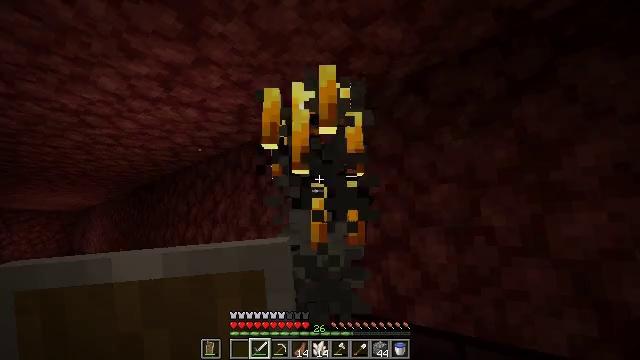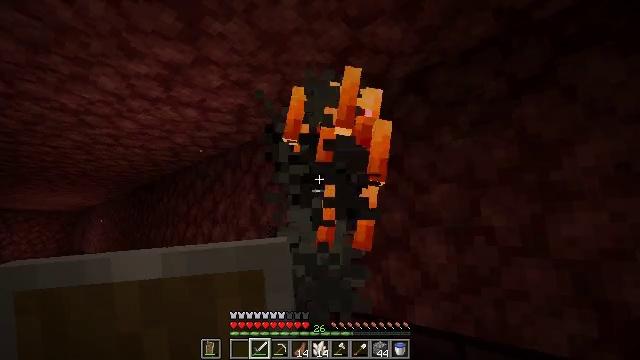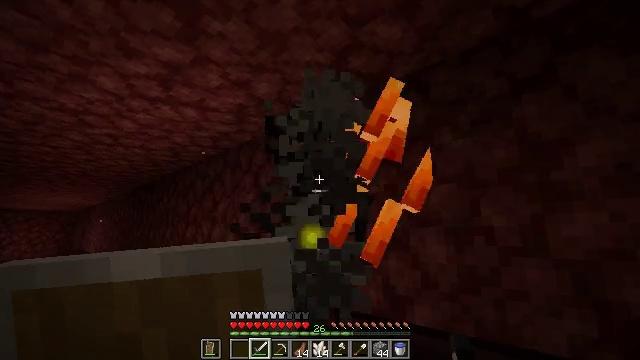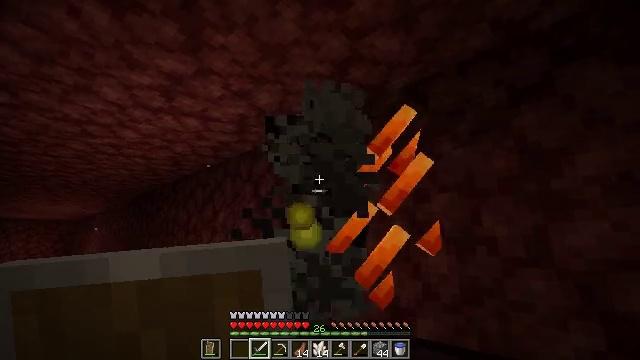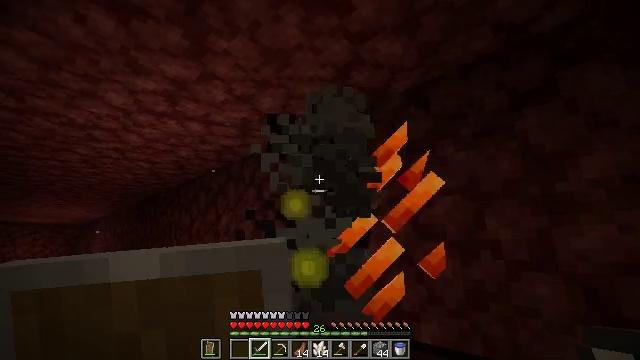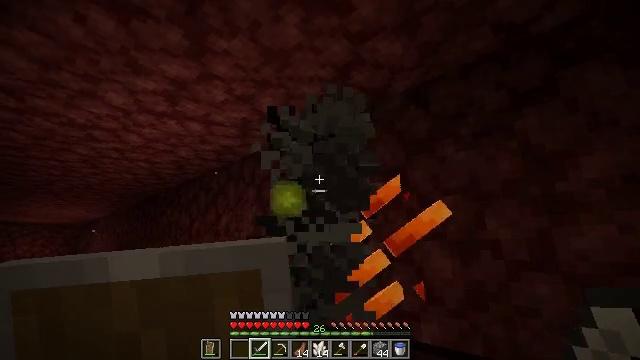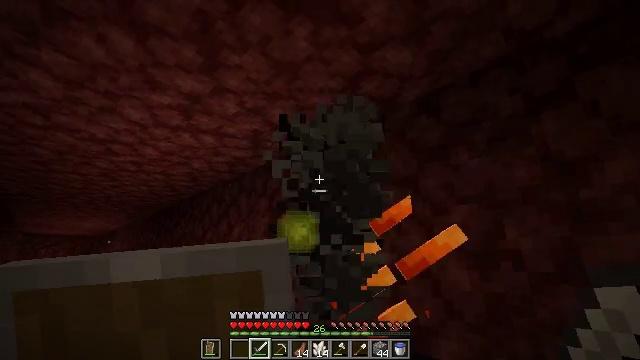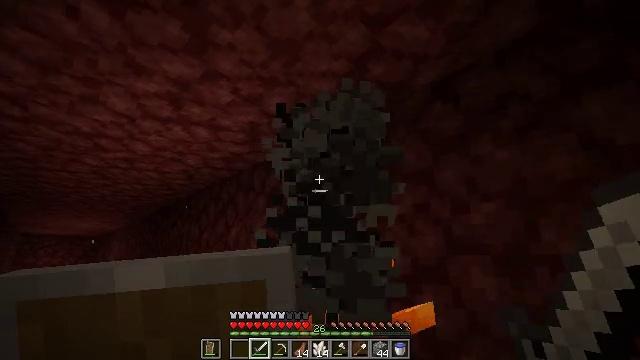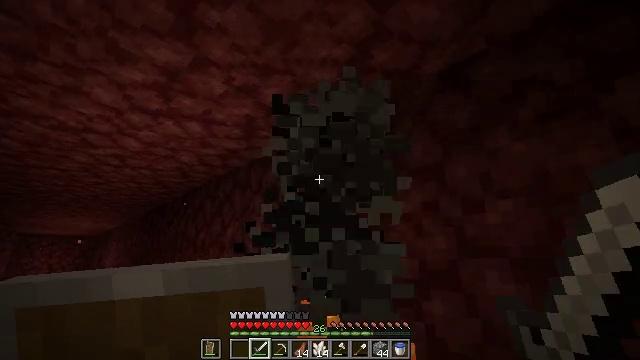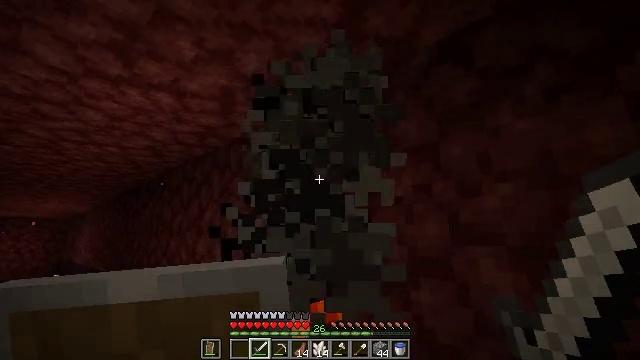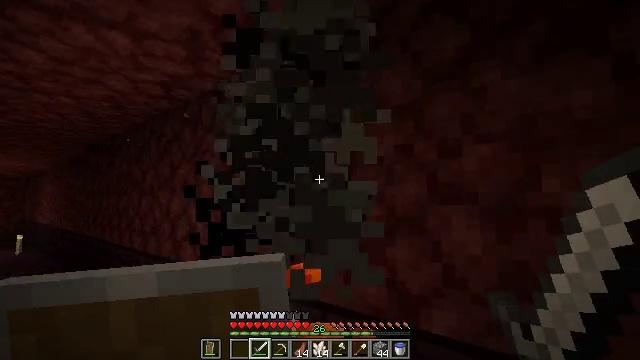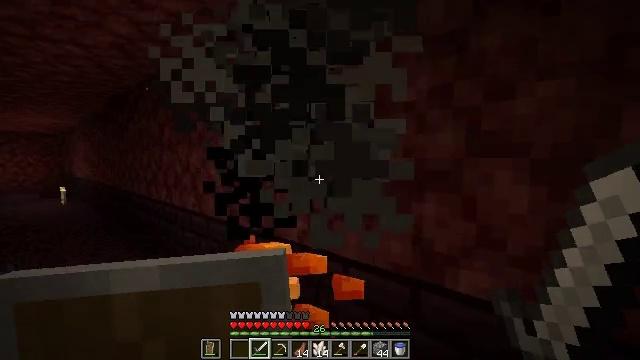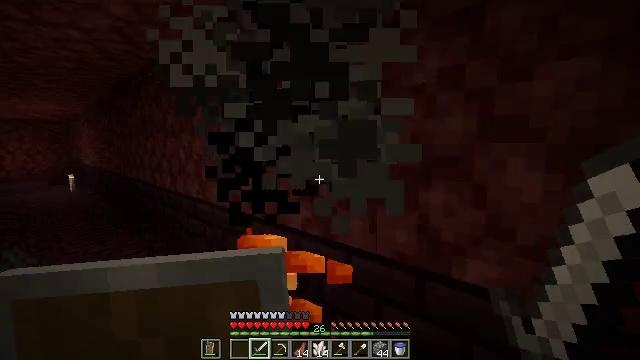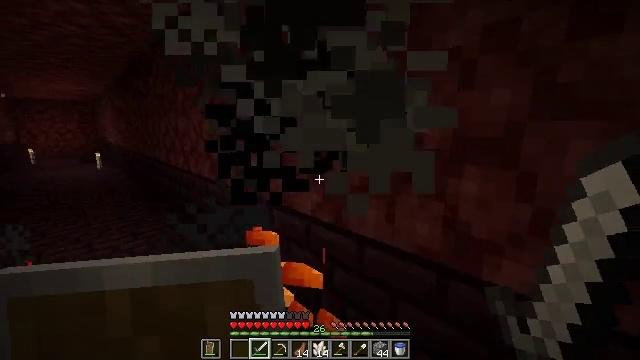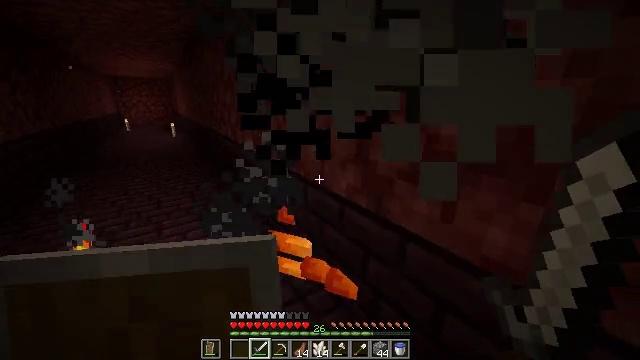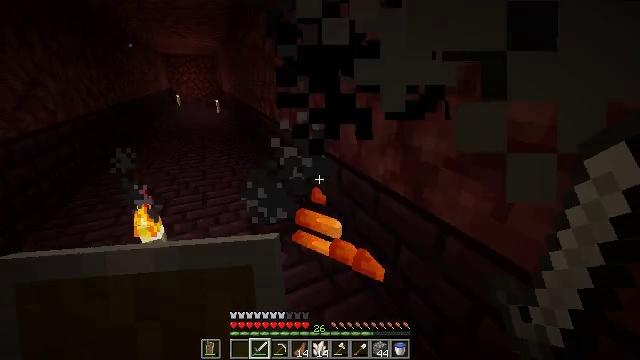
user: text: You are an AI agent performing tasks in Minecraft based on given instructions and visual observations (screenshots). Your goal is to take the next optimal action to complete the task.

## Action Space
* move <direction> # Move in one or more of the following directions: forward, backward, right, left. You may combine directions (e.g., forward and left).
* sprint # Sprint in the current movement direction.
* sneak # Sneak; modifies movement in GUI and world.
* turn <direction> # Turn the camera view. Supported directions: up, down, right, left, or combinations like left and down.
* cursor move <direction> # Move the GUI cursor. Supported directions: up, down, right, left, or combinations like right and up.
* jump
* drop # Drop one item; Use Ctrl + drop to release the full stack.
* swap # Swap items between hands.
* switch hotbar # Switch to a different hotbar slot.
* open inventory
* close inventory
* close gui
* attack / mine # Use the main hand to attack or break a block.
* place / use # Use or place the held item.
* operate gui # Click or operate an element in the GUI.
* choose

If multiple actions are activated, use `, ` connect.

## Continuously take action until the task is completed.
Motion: motion action
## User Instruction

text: Extinguish the fire.
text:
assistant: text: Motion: no_op
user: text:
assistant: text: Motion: no_op
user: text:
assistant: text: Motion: turn up
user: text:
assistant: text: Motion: no_op
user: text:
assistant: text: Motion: no_op
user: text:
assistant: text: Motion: move forward, turn left and up
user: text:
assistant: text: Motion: move forward
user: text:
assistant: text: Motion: move forward
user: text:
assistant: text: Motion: move forward, turn right and down
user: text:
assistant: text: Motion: turn right and down
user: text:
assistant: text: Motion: turn left and down
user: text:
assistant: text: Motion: move forward, turn left and down
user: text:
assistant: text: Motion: move forward, turn left and down
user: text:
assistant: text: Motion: move forward, turn left and down
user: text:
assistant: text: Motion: move forward and move left, turn left and down
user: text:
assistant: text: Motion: move forward and move left, turn left and down
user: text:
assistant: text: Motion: move forward and move left
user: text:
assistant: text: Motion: move forward and move left, turn up
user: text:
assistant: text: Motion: move forward, turn right and up
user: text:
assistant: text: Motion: turn right and up
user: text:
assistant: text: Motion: turn right and up
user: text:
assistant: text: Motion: turn right and up
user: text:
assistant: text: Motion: turn right and up
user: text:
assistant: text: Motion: turn right
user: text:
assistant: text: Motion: turn right
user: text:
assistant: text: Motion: move forward
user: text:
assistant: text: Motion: move forward
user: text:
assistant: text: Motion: turn right
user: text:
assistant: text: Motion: move forward, turn right
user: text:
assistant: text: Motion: move forward